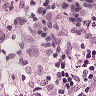
Metastatic tissue present: no